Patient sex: F
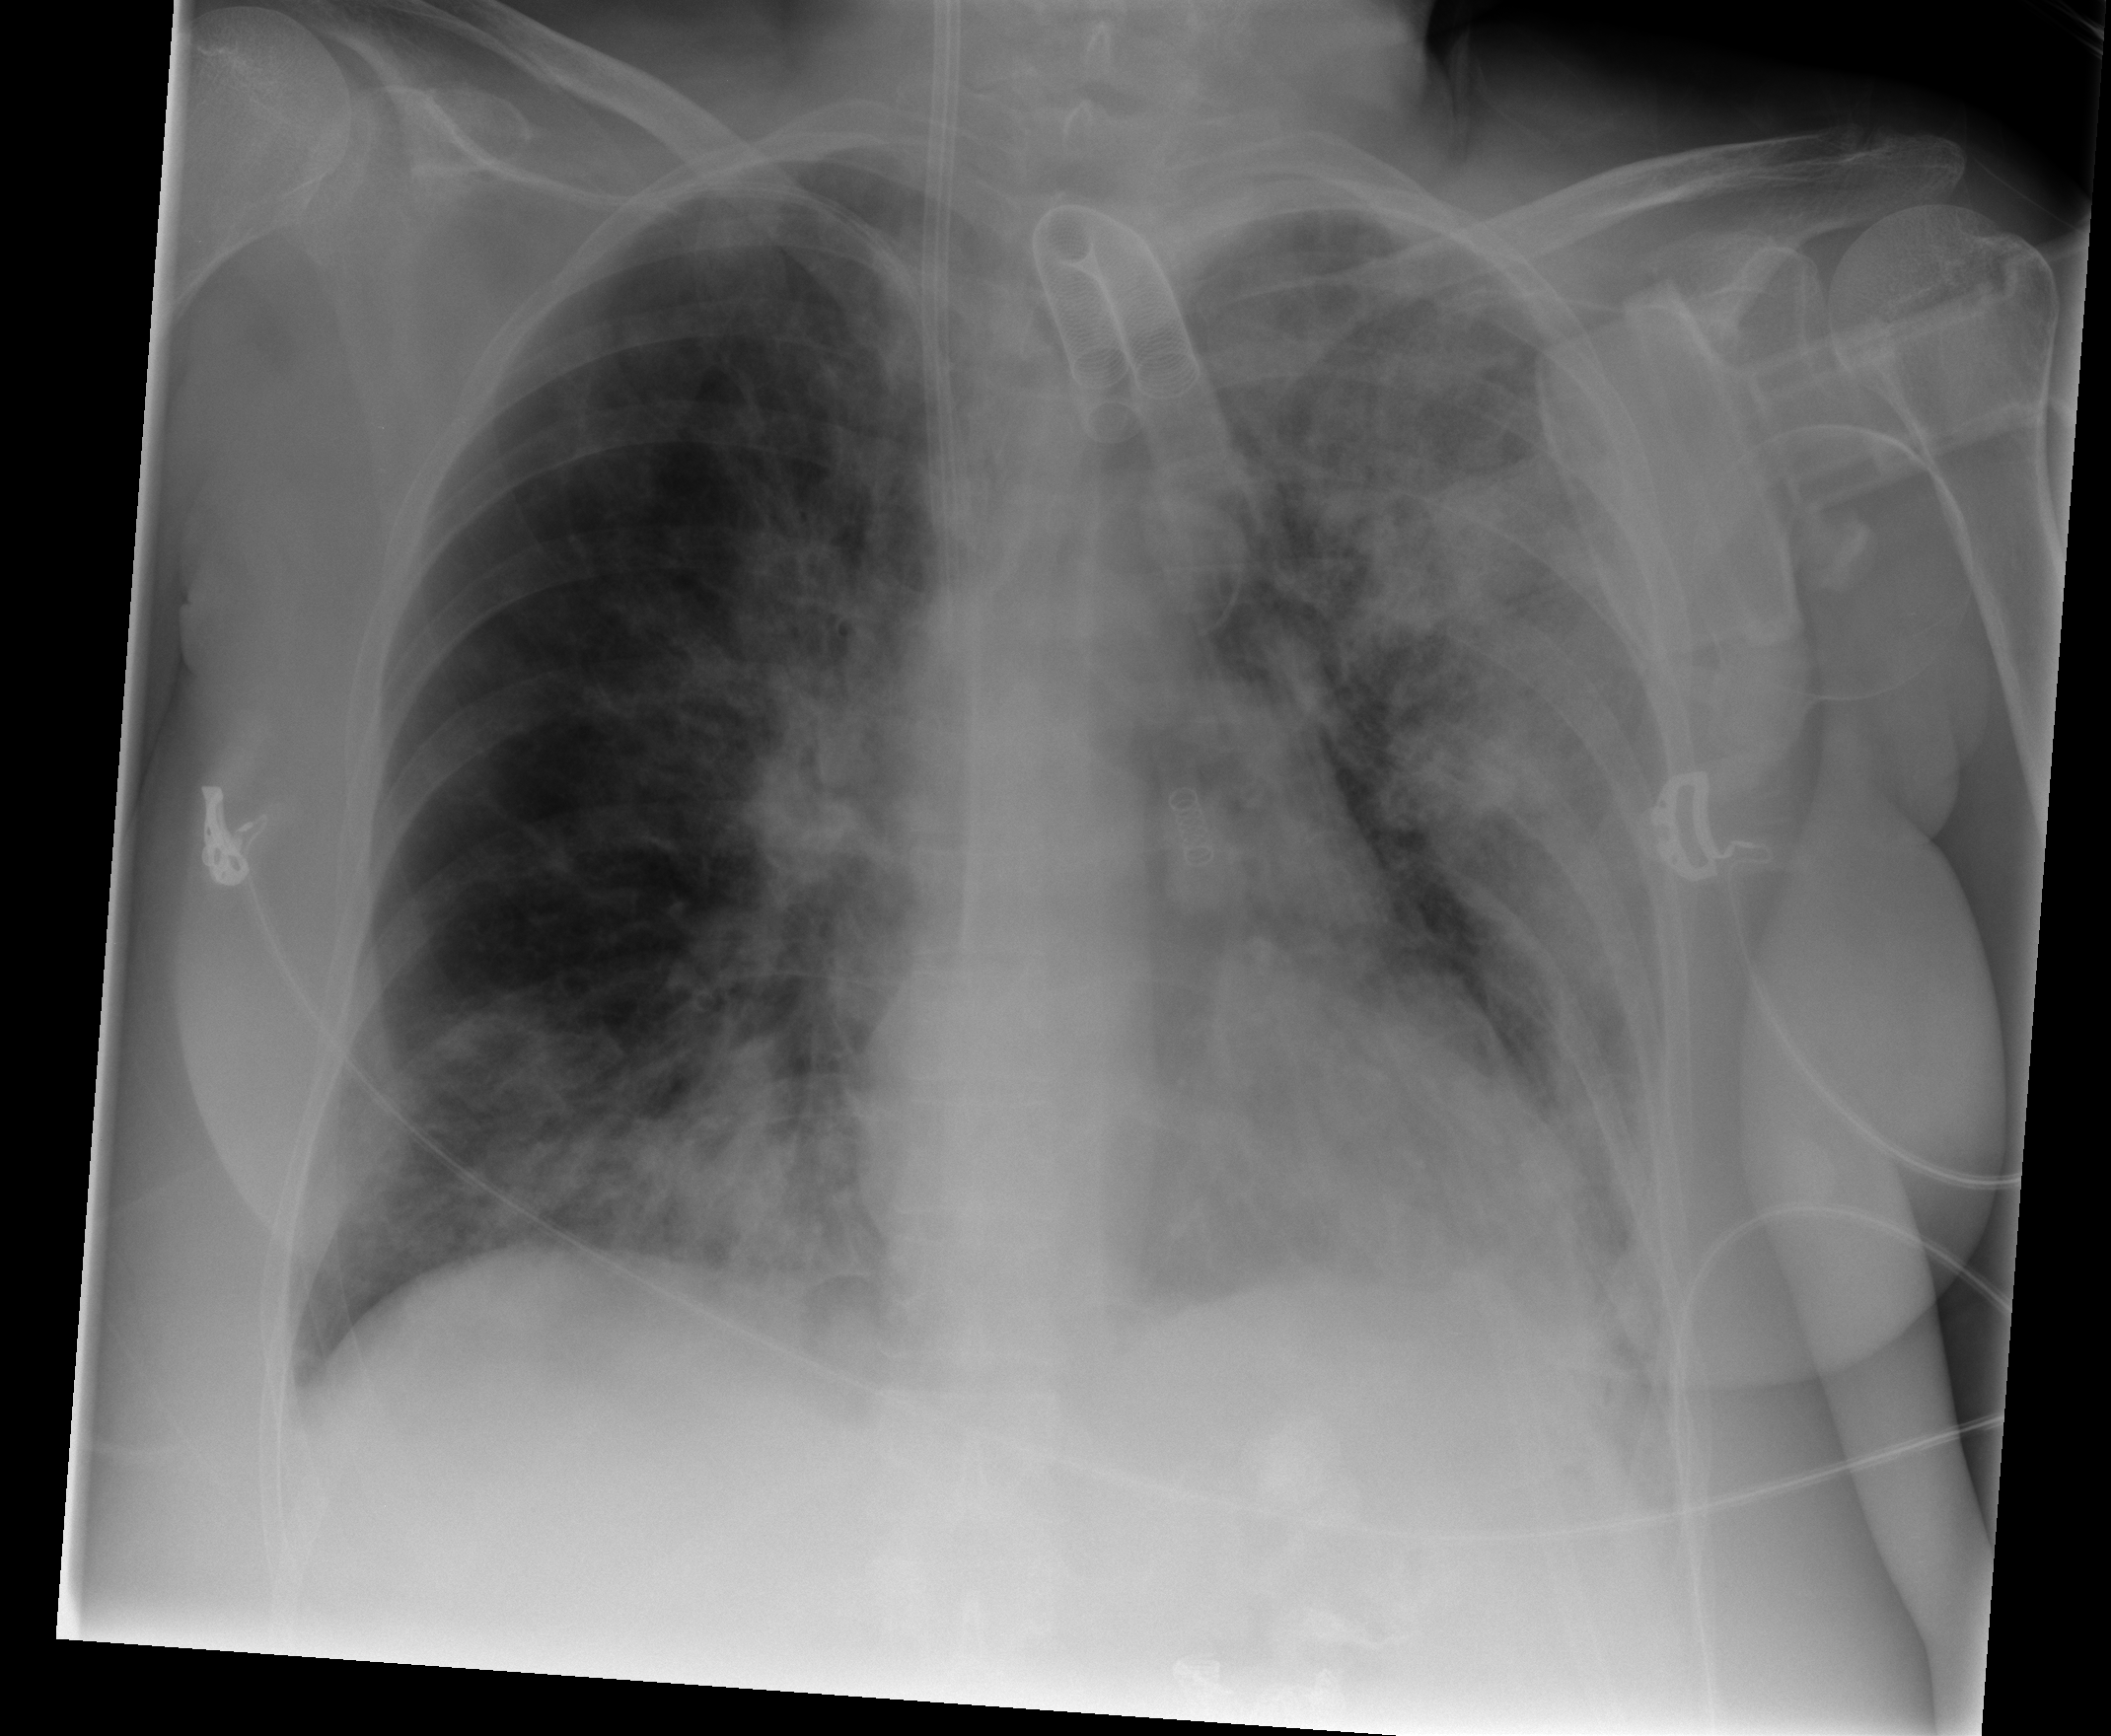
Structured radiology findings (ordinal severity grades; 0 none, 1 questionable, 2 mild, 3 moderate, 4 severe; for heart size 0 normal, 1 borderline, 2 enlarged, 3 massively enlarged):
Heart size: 0
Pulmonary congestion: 2
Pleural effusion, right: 0
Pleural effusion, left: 2
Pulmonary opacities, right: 3
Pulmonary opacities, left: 3
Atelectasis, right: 2
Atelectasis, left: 3